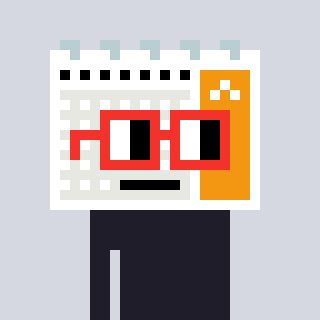
a pixel art character with square red glasses, a calendar-shaped head and a redpinkish-colored body on a cool background